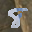
Label: 8